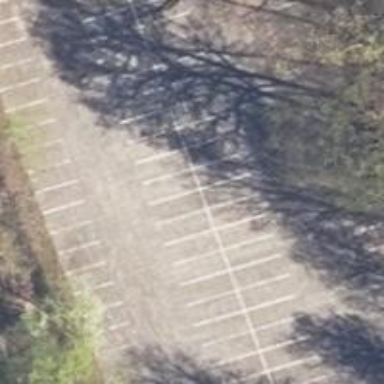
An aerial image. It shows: Parking area with surface.